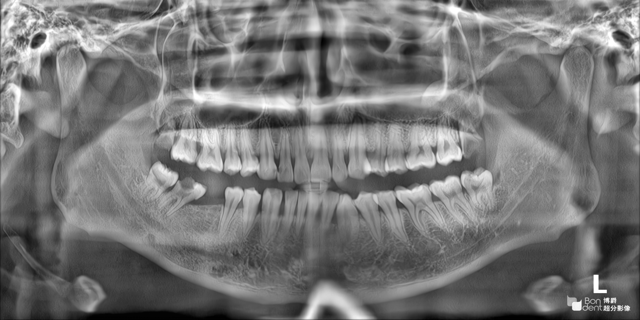
adult